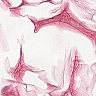
Metastatic tissue present: no